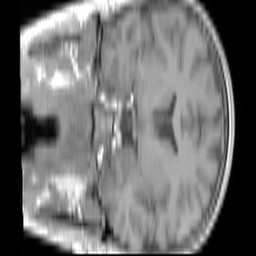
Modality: T1w
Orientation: coronal
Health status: ill
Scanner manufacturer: siemens
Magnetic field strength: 3 T
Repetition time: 0.4 s
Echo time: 0.00246 s